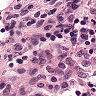
Metastatic tissue present: no